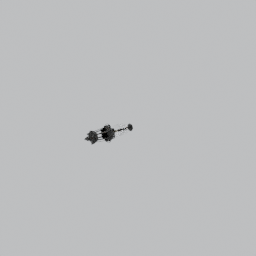
Label: lighting